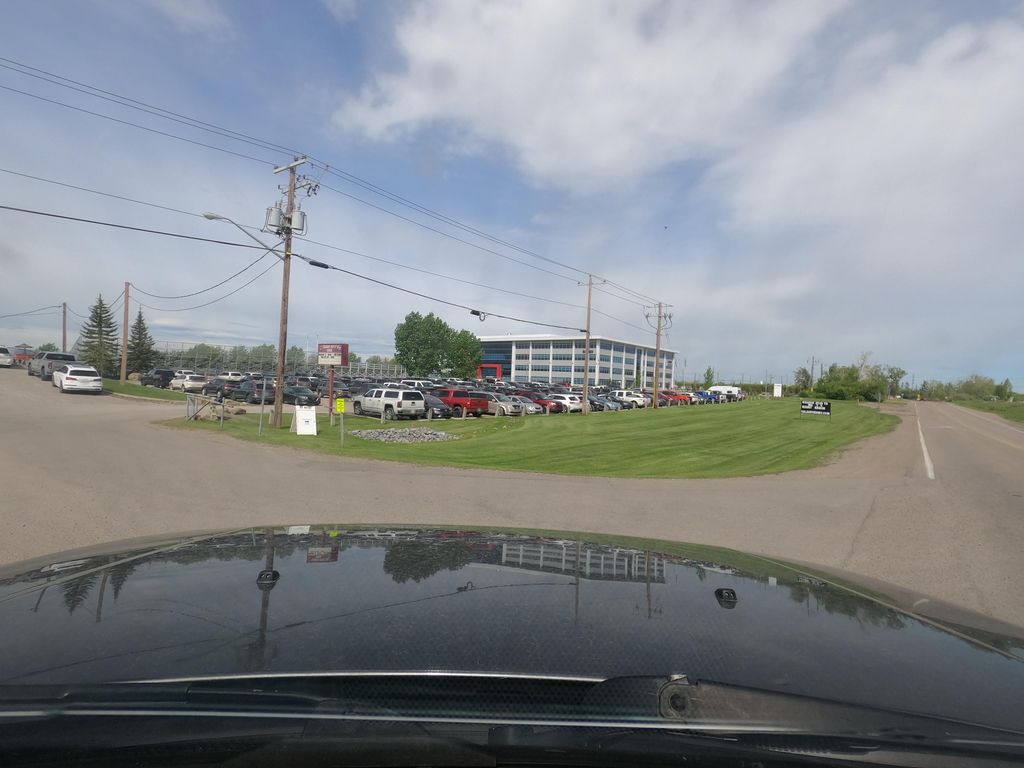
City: calgary